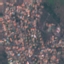
Label: Residential